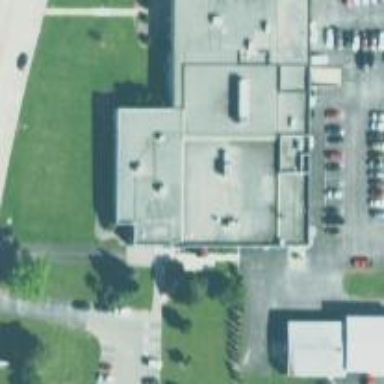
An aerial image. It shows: Public building.